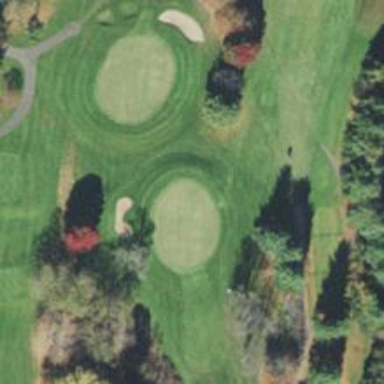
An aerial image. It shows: View of golf hole.